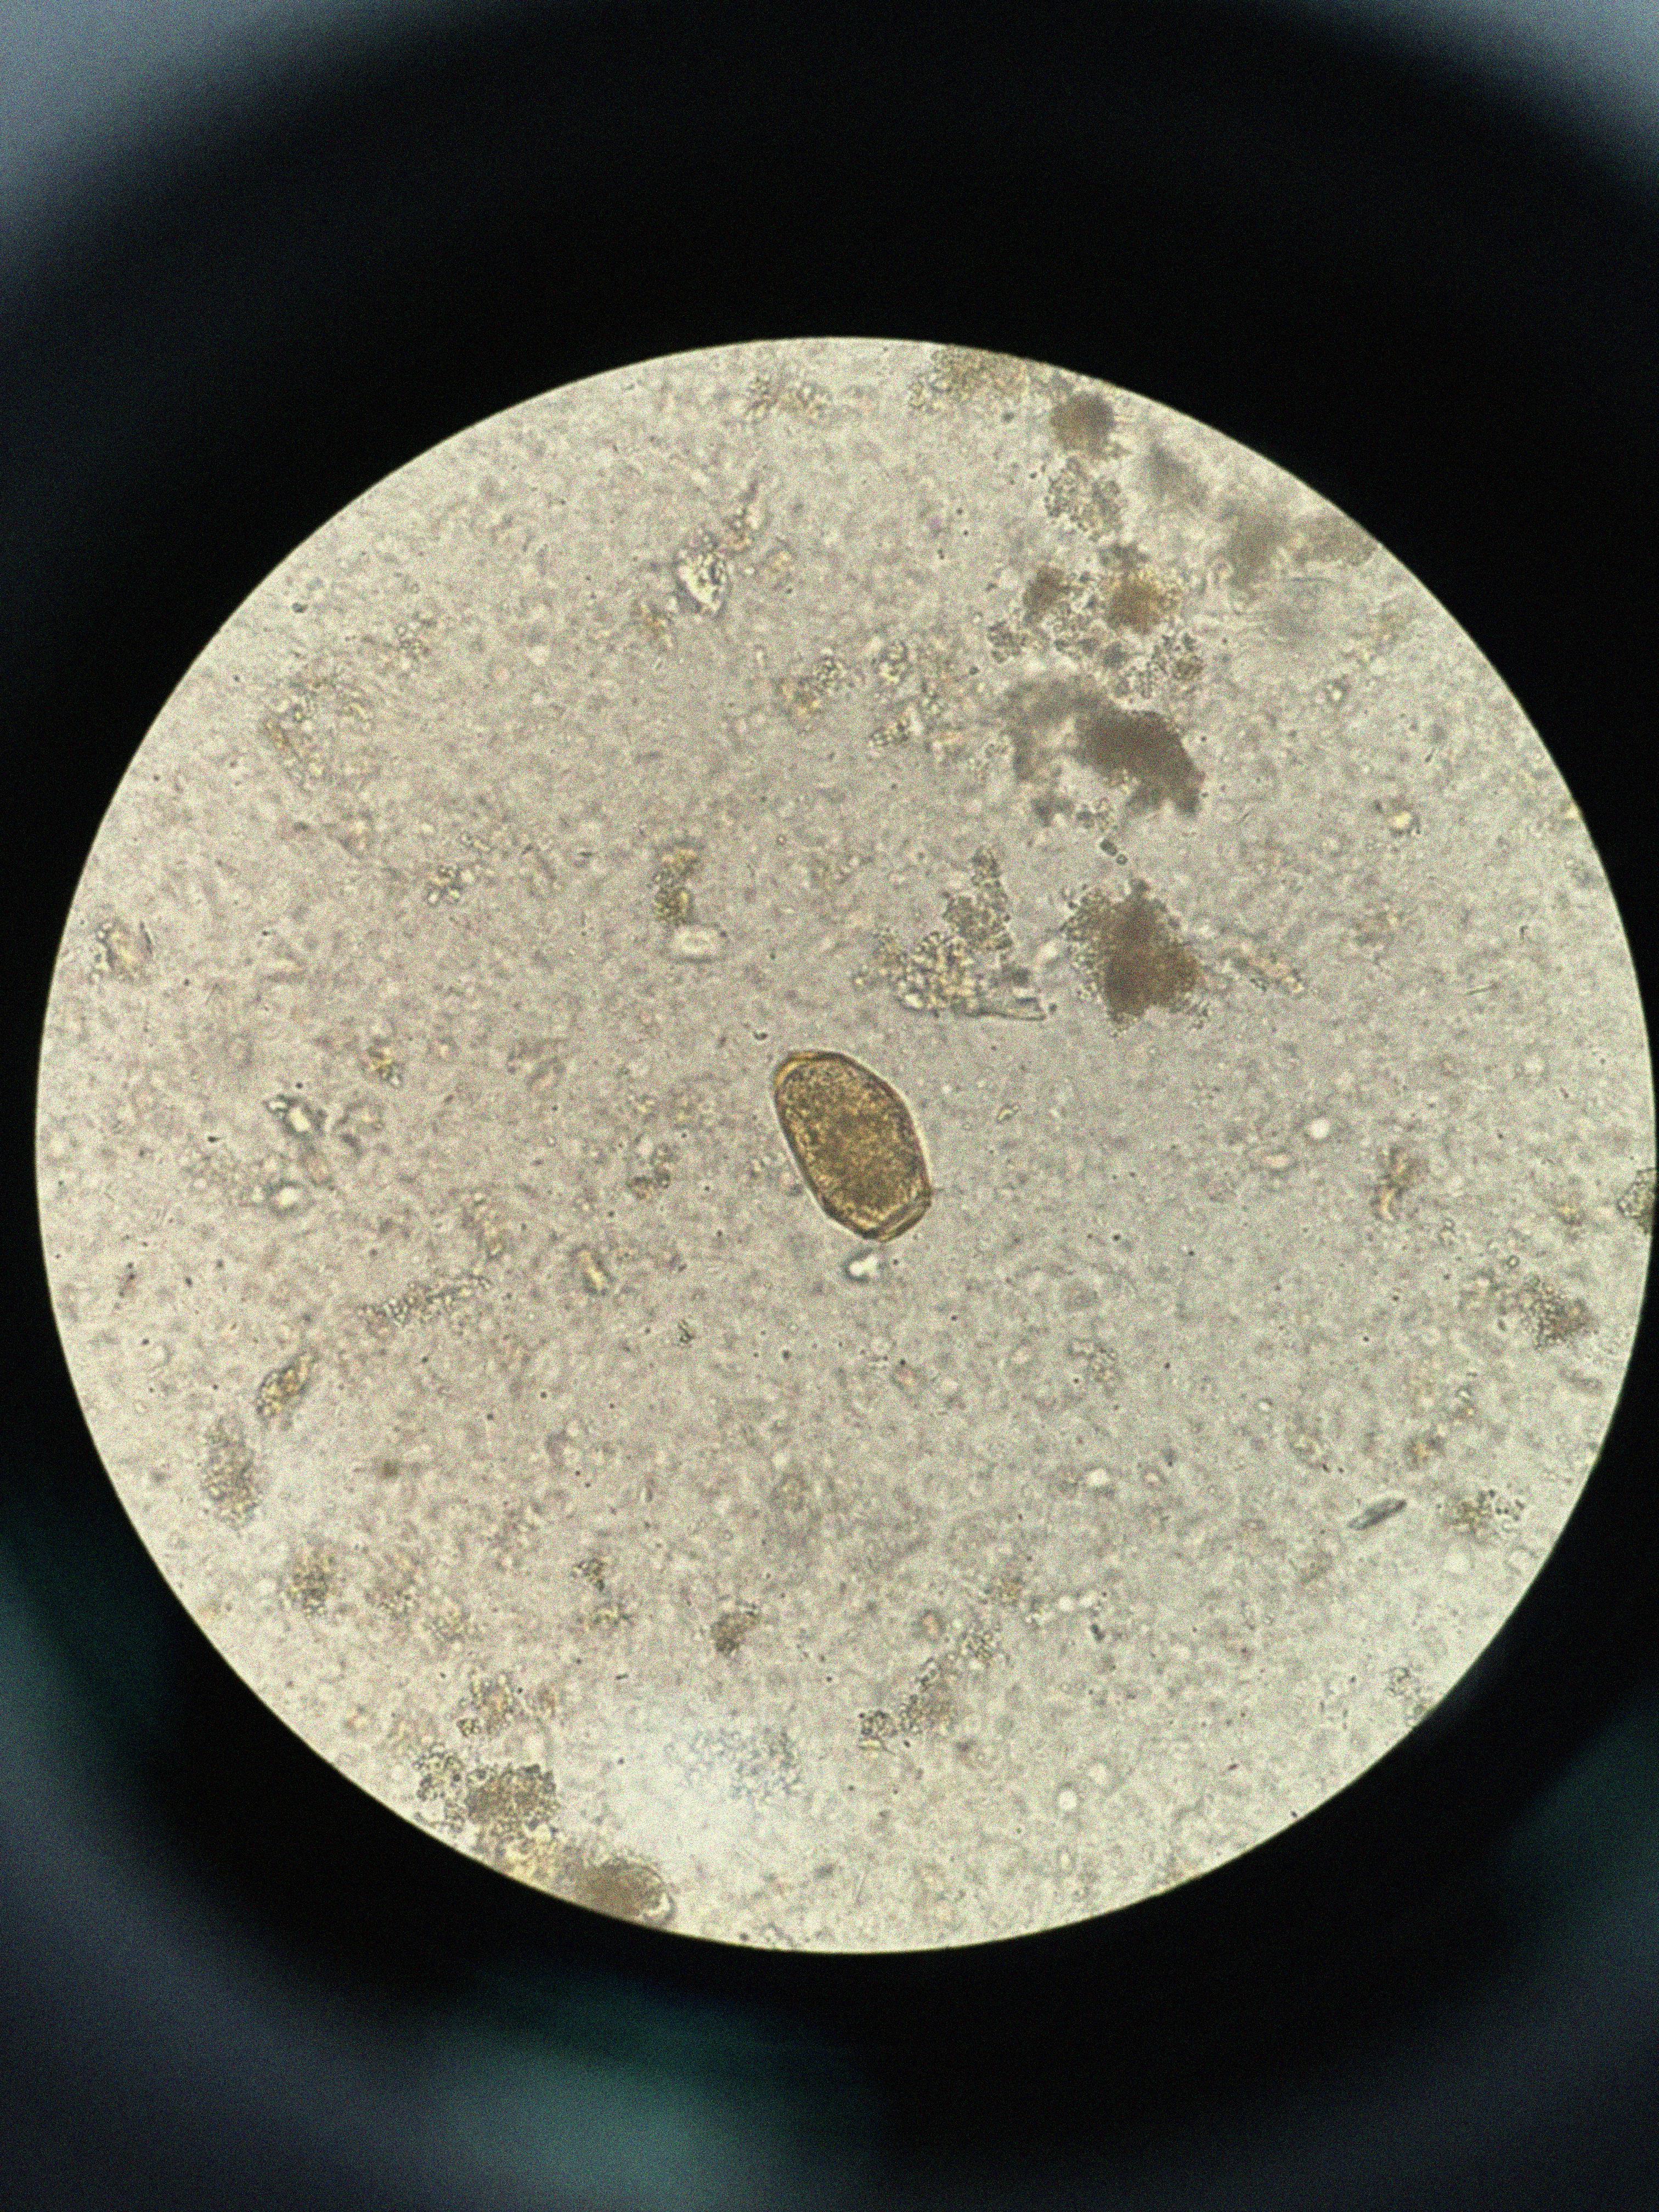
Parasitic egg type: Paragonimus spp